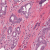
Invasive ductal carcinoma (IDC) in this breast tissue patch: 1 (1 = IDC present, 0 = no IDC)